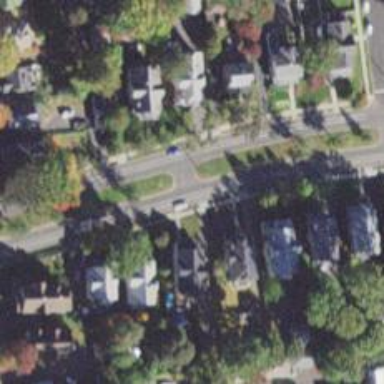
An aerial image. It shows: Asphalt road with secondary link designation.